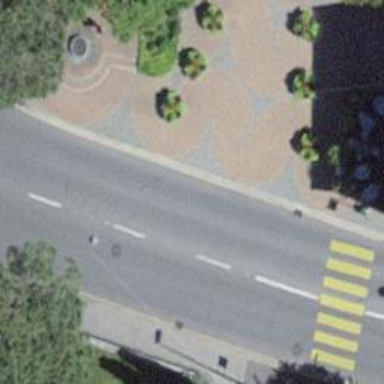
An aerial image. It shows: Bollard made of concrete.